Aerial crown-view tile of a tropical tree (Barro Colorado Island, Panama), acquired 20250124:
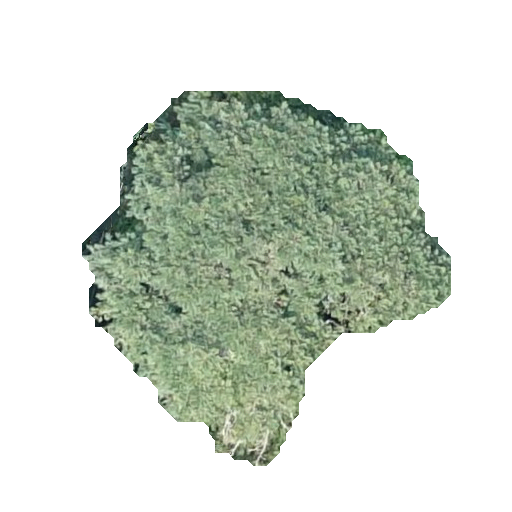
Species: Jacaranda copaia
GBIF accepted scientific name: Jacaranda copaia
Crown area: 129.44 m²